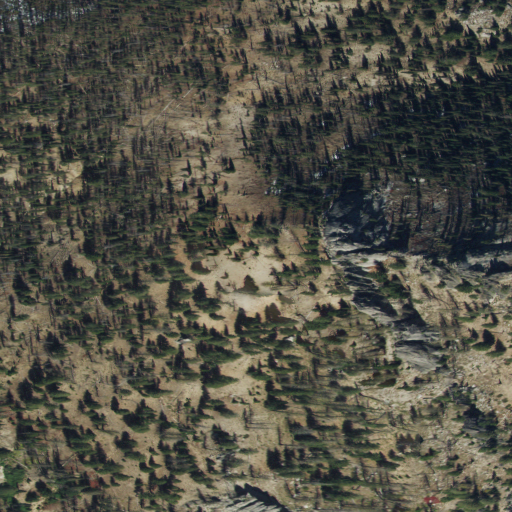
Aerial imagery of mountain in Idaho named White Rock Peak containing shrub, evergreen forest, and grassland